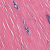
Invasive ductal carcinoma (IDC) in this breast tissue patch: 0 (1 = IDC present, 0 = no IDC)